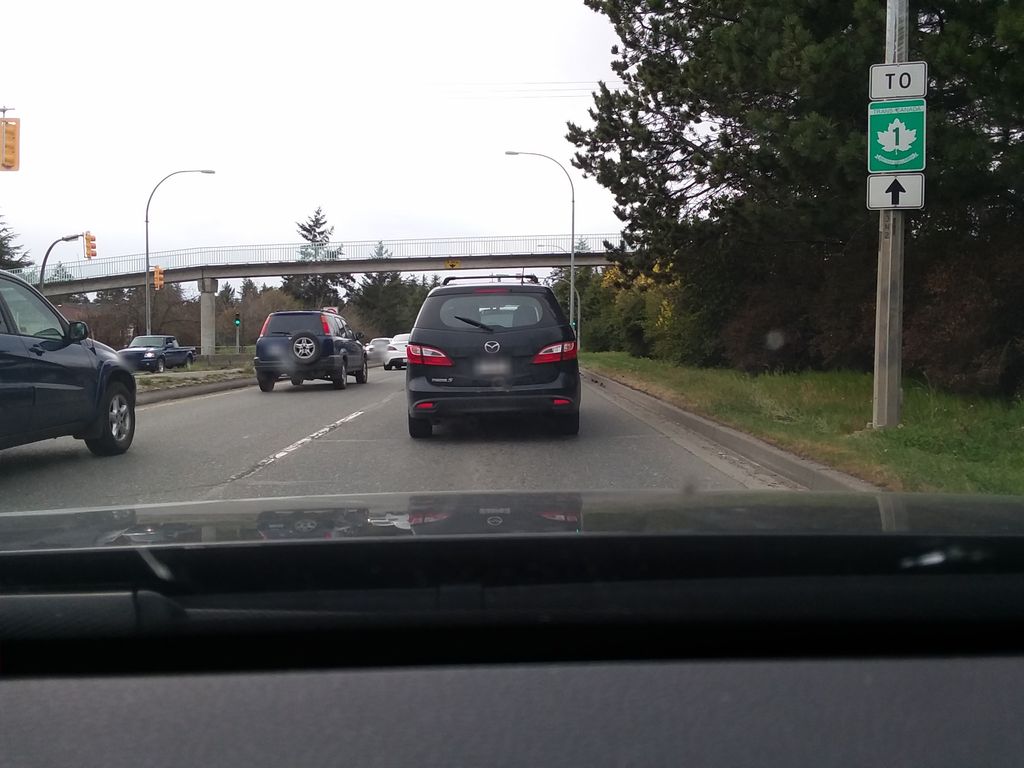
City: victoria